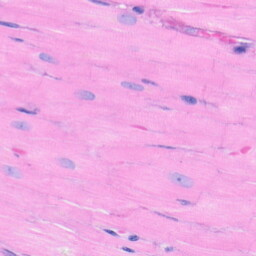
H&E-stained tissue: Heart